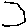
Label: hexagon